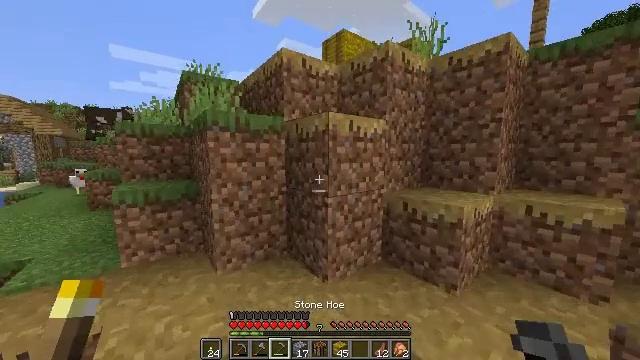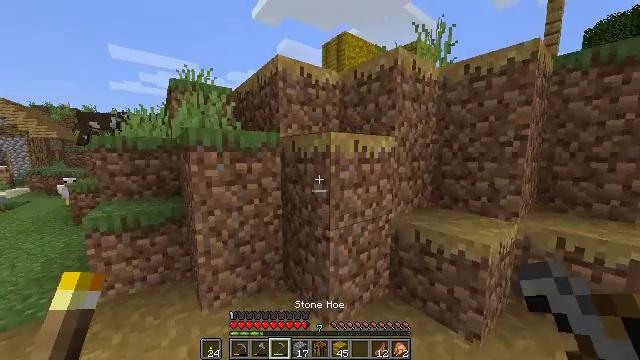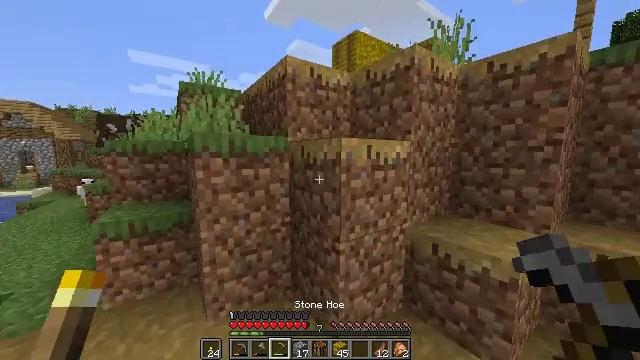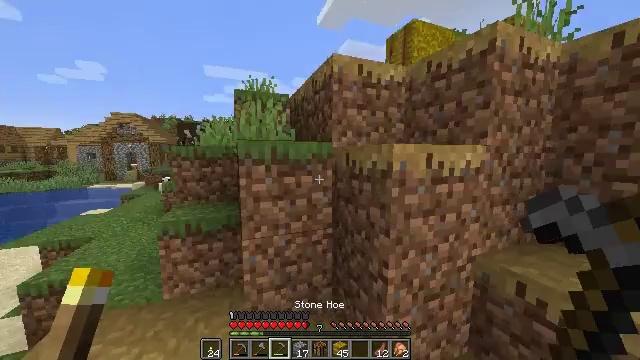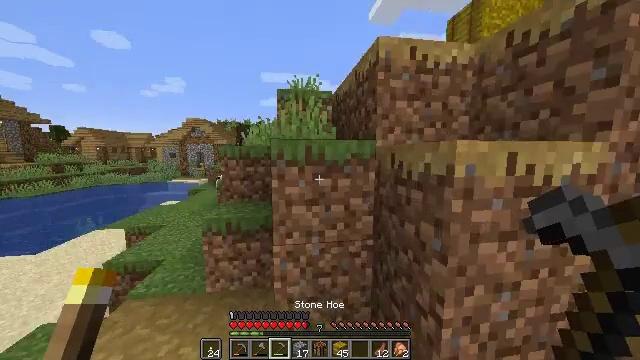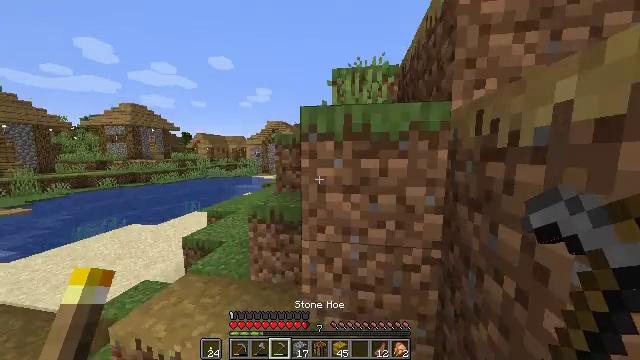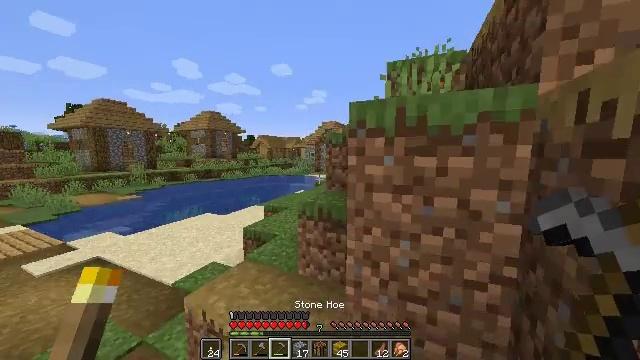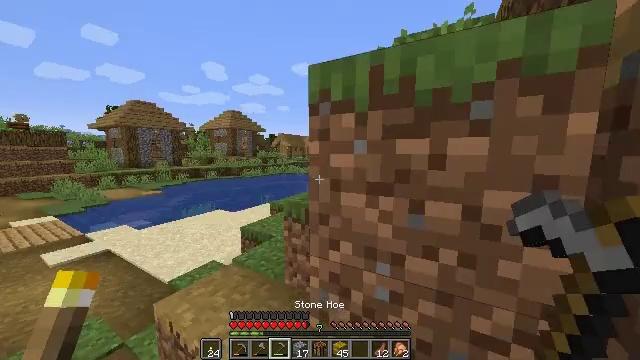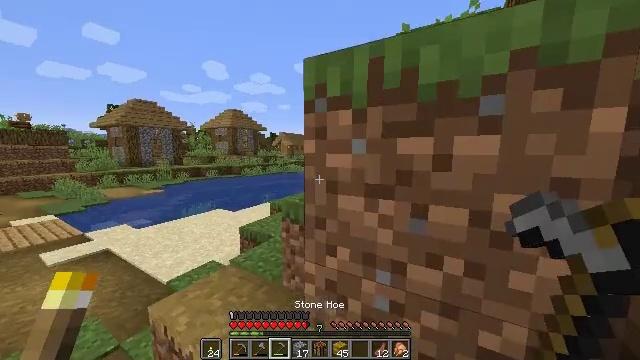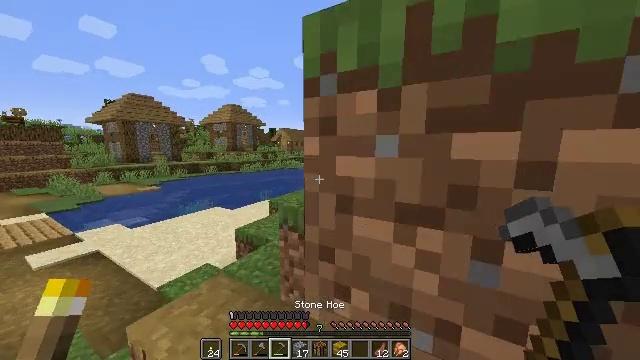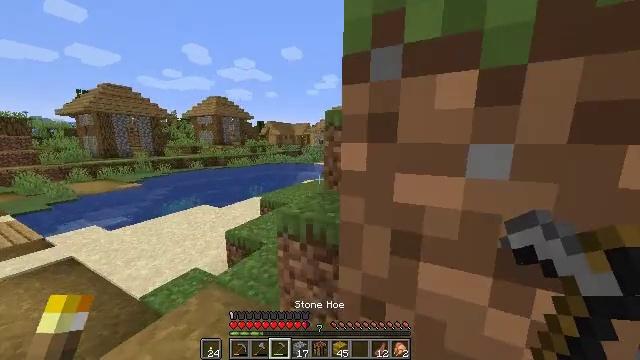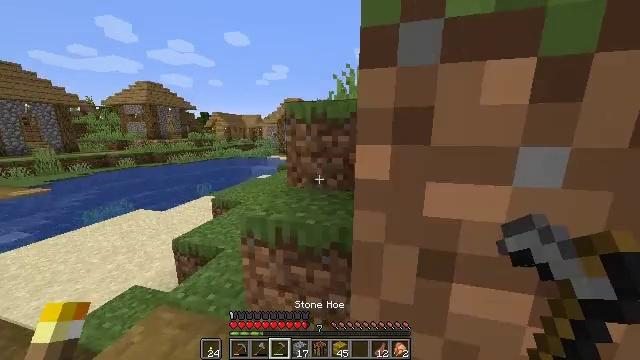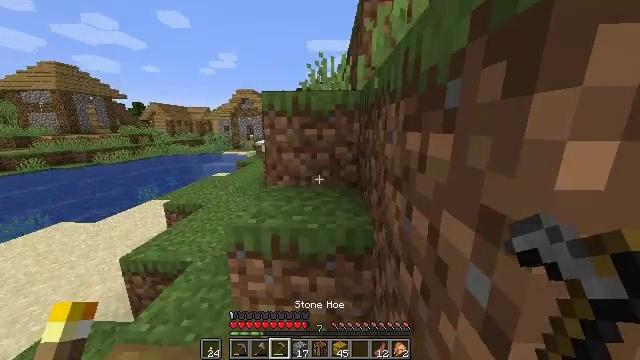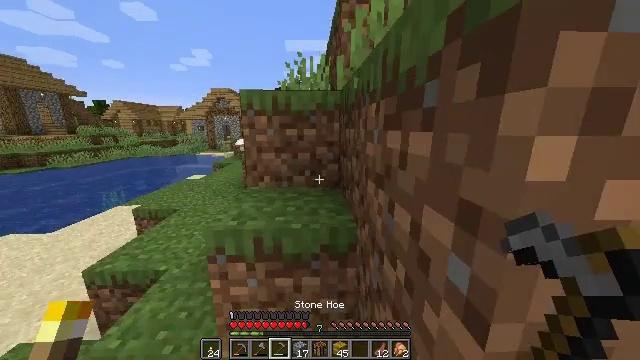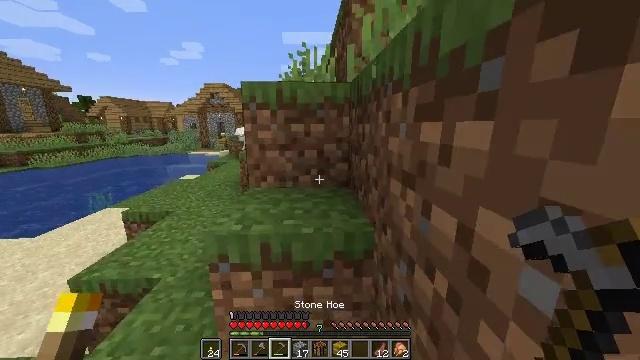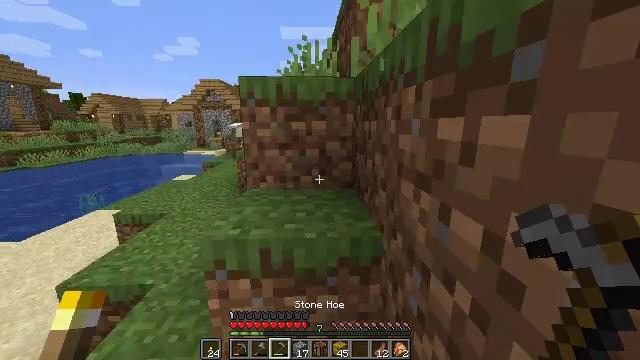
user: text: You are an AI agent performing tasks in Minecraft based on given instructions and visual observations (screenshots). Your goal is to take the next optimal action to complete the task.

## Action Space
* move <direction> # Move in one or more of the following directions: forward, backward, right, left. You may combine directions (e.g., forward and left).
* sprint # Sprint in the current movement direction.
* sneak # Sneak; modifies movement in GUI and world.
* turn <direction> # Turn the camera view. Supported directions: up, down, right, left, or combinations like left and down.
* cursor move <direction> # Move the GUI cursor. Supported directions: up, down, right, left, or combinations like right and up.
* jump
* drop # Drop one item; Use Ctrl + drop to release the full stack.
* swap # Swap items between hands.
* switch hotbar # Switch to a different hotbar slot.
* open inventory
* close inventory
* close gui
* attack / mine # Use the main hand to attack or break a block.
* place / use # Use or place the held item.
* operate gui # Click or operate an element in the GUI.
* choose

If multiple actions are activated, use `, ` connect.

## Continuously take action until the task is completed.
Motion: motion action
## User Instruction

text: Collect a hay block for crafting.
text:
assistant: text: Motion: move forward, sprint, jump
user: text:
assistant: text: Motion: move forward, sprint, turn left, jump
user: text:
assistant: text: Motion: move forward, sprint, turn left
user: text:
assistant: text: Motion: move forward, sprint, turn left
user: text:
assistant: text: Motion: move forward, sprint, turn left
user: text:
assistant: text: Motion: move forward, sprint, turn left
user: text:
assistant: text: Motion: move forward, sprint, turn left
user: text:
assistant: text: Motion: move forward and move left, sprint
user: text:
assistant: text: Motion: move forward and move left, sprint
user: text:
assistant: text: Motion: move forward and move left, sprint, turn right and down
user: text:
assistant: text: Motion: move forward and move left, sprint, turn right and down
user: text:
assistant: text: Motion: move forward, sprint, turn right and down
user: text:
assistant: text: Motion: move forward, sprint, turn right
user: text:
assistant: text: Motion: move forward, sprint
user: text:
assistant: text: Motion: move forward, sprint
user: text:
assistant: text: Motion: move forward, sprint
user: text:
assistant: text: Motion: move forward, sprint, turn right, jump
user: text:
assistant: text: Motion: move forward, sprint, turn right and up, jump
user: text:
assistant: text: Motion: move forward, sprint, turn right, jump
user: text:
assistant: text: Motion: move forward, sprint, jump
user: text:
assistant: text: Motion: move forward, sprint, turn right
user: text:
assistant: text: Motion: move forward, sprint, turn right and up
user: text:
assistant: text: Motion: move forward, sprint, turn up
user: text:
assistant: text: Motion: move forward, sprint, turn left, jump
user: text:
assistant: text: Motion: move forward, sprint, jump
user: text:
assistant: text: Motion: move forward, sprint, turn right and down, jump
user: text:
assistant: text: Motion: move forward, sprint, turn right, jump
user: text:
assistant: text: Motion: move forward, sprint, turn right and up, jump
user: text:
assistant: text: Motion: move forward, sprint, turn right
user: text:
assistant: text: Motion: move forward, sprint